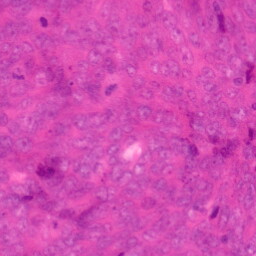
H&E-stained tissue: Colon